Question: Ok, say I have a ScrollPanel with height="500px". There is a HTMLPanel inside that ScrollPanel.
Sometimes, the HTMLPanel has more content so it will be higher than "500px", ex: 700px. The other time, the HTMLPanel has less content so it will be shorter than "500px", ex: 300px.
When the HTMLPanel is higher than 500px, there is a scrollbar appeared. That's makes sense. No Issue.
However, the problem is when the HTMLPanel is shorter than 500px (ex, 300px), no scrollbar appeared, but the ScrollPanel still shows 500px in height. So there is 200px height gap left unused, & that is a waste of space & unacceptable.
Pls see this picture

So, How to make ScrollPanel only visible when its inside widget is higher than it & not visible when its inside widget is shorter than it?
Can we fix it via Css or coding?
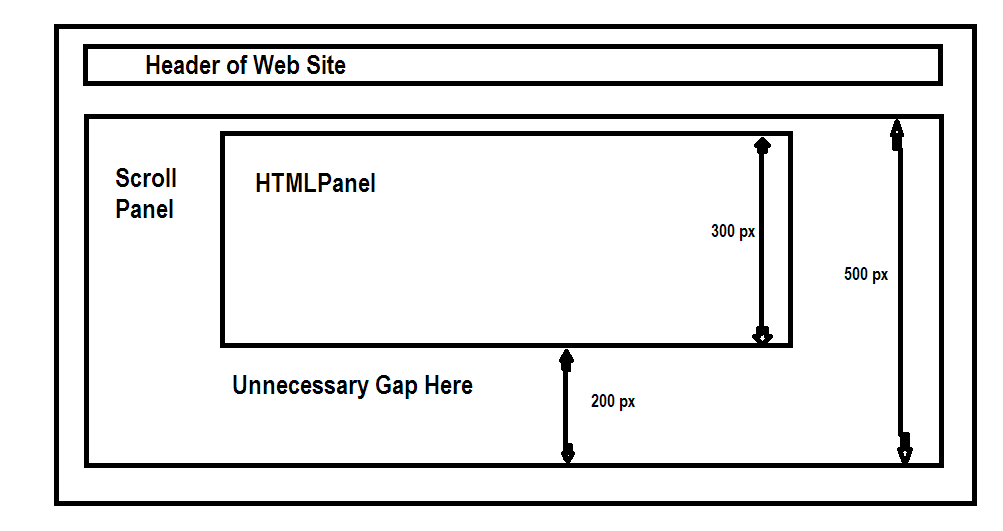
Answer: Yes you can do that. You can give a max-height to your ScrollPanel.
'''
ScrollPanel p = new ScrollPanel();
p.getElement().getStyle().setProperty( "maxHeight", "500px" );
'''
So when your HTML panel is 300px , the height of your scrollpanel will be 300px. When the HTML panel height is > 500px then ScrollPanel will show the scroll bar
suppose you have a class added to ScrollPanel called .scp then the css will be
'''
.scp
{
max-height: 500px
}
'''
Then Add that class to your scrollpanel
'''
ScrollPanel p = new ScrollPanel();
p.addStyleName( "scp" );
'''